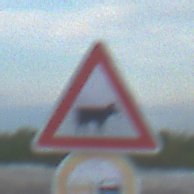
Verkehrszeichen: ViehtriebLinks
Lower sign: Ueberholverbot
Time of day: SunriseSunset
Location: Outdoor (Beach)
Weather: PartlyCloudy
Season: NotSpecified
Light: Natural